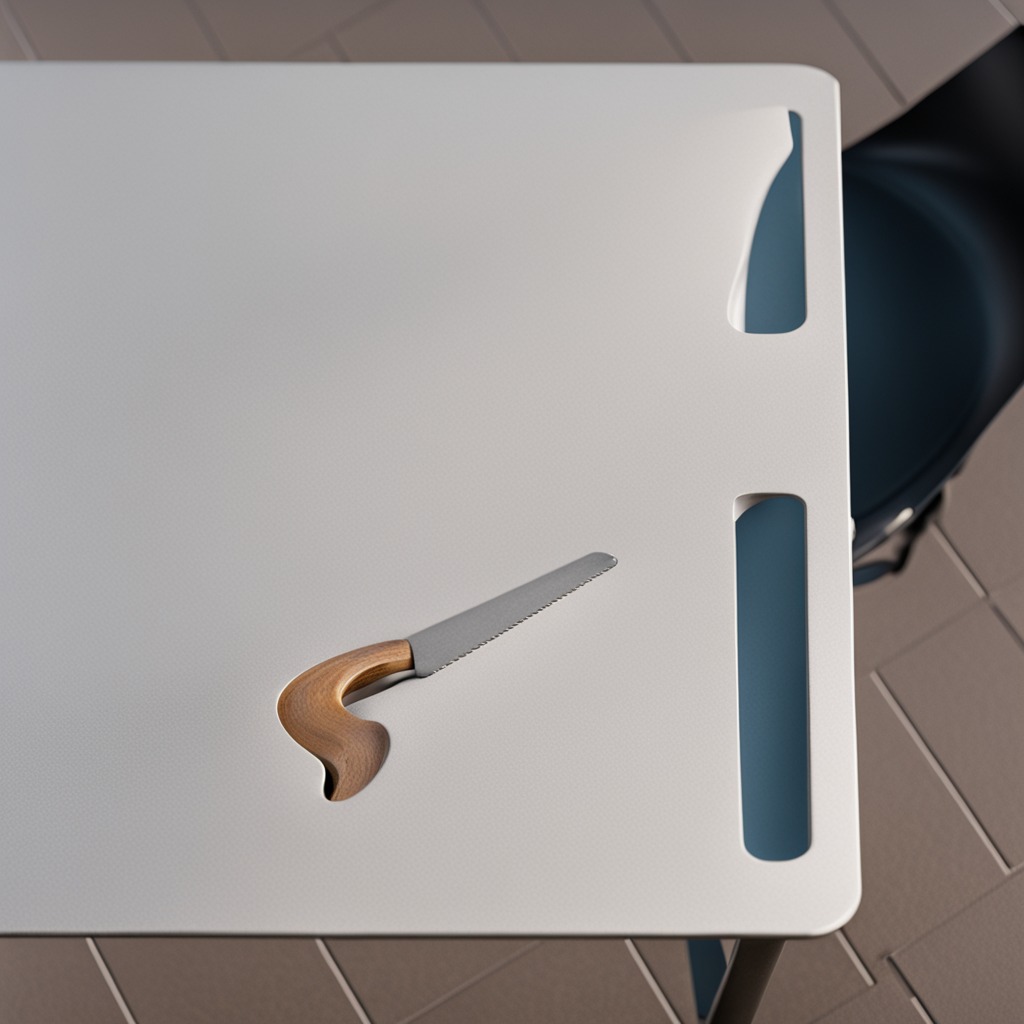
A metal saw is lying on a utility table in a temporary outdoor tool station.